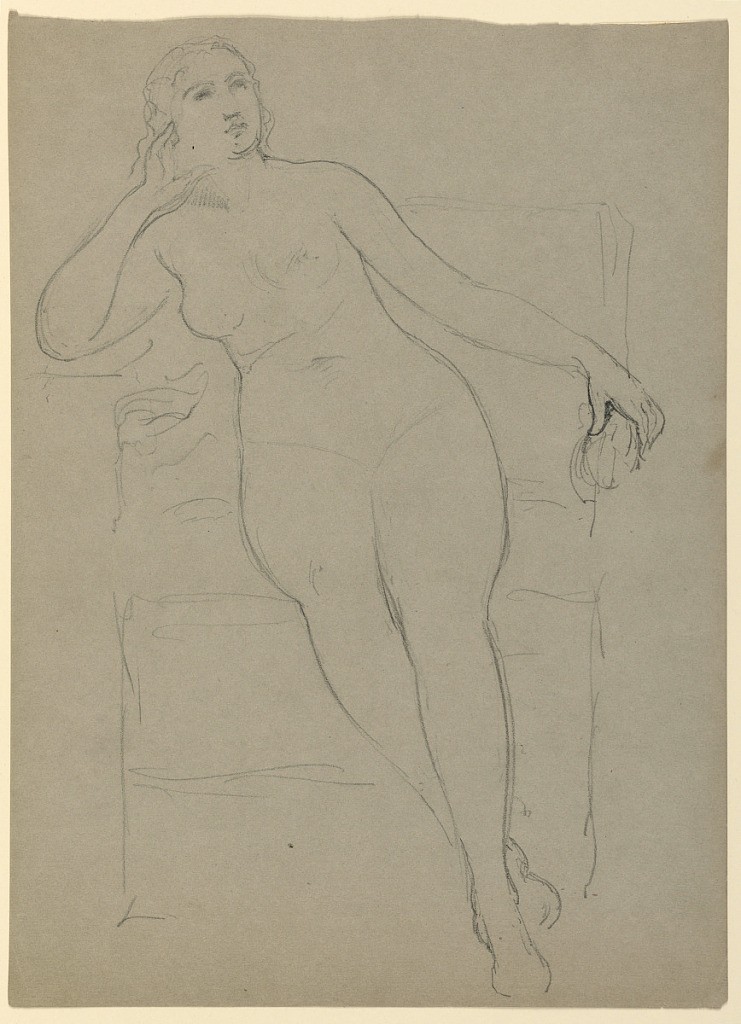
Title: Seated Female Nude
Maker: Daniel Huntington, American, 1816–1906
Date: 1870–80
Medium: Graphite on grey wove paper
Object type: Drawing
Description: Study of a nude female figure seated in an armchair, facing frontally. Her right hand is to her face, with her right elbow leaning on the arm of the chair. Her her left arm reaches to the arm of the chair, and her ankles crossed.